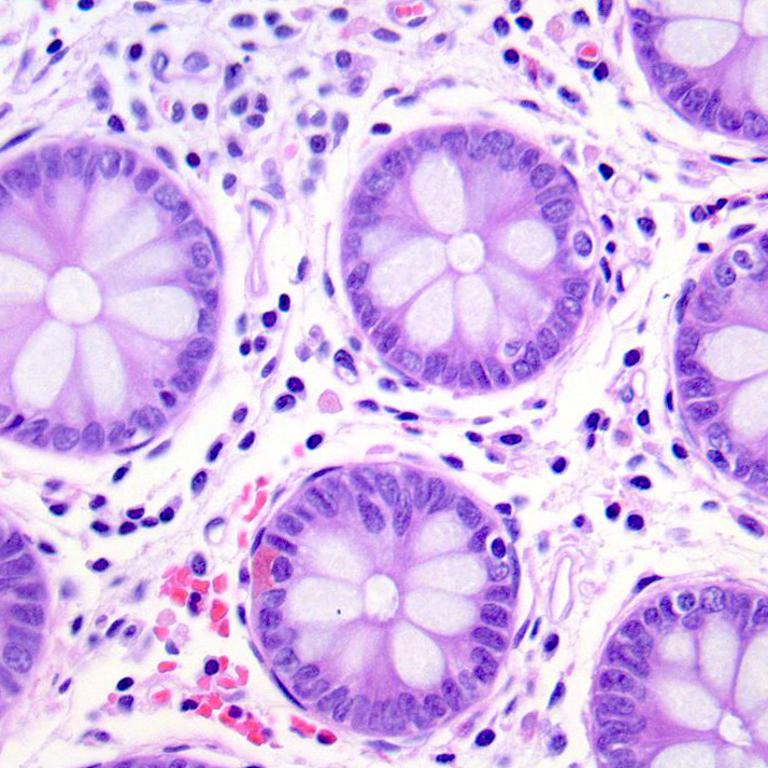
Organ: colon
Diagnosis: benign